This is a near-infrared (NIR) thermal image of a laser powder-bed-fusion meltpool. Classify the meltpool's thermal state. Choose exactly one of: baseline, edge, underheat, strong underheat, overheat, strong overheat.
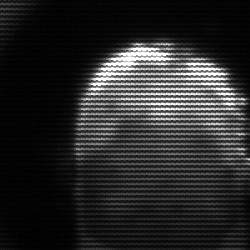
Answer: baseline